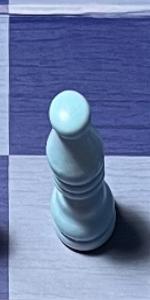
Label: Bishop_White